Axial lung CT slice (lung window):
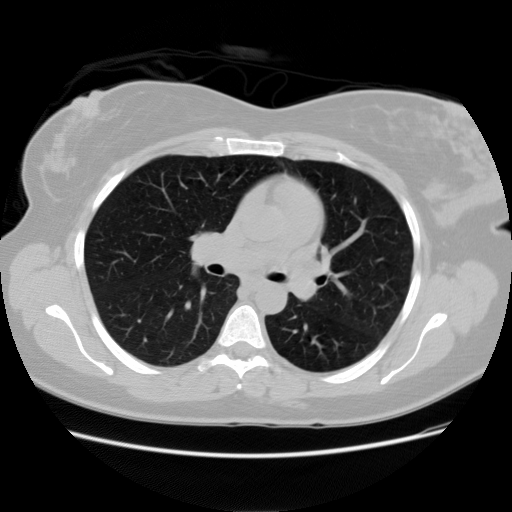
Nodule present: no